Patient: sex F, age 69
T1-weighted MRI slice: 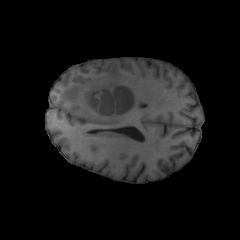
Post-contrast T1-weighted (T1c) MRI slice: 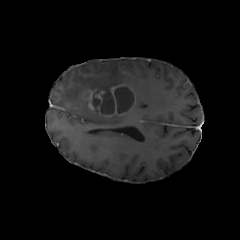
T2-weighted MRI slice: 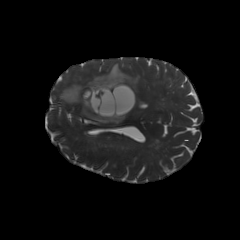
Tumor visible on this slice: yes
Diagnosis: Glioblastoma, IDH-wildtype
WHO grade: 4